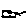
Label: car